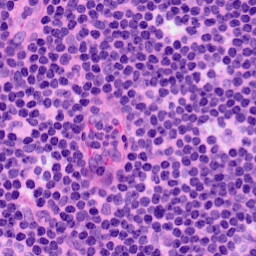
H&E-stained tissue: LymphNode